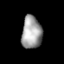
Tissue: lung
Cell type: Myeloid cells
Senescence score: 0.1981
Nuclear area (px): 641
Mean DAPI intensity: 160.493